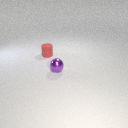
small red rubber cylinder behind small purple metal sphere